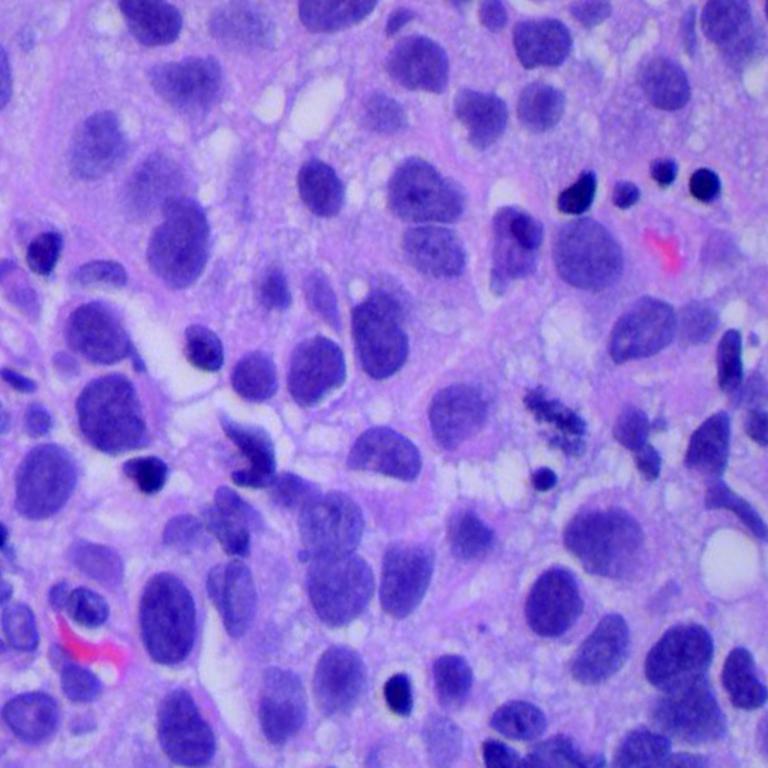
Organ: lung
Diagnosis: squamous carcinomas